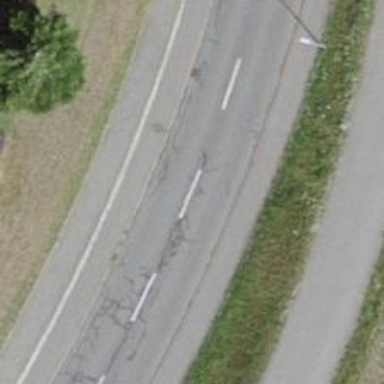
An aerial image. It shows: Unclassified road with asphalt surface. There is cycle track on the right side.